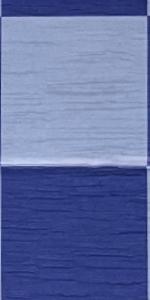
Label: Empty